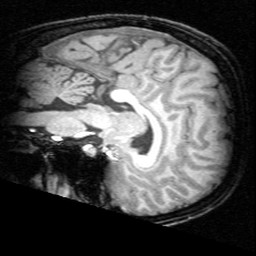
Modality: T1w
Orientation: sagittal
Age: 23
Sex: female